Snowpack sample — Buffalo Mountain, Silverthorne, Colorado, USA (1/25/25, 10:11 AM MST)
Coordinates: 39.6222, -106.1139
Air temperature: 22 °F
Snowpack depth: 110 cm
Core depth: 10 cm
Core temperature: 46.4 °F
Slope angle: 12°, slope face: 102°
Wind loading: high
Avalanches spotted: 0
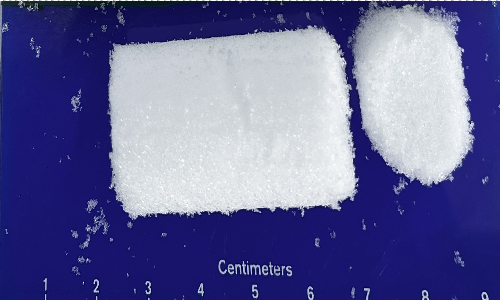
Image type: core
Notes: No avalanches nearby, collected on the outskirts of a fire break 15 meters from the treeline, on way to Buffalo and Red Mountain